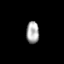
Tissue: prostate
Cell type: T cells
Senescence score: 0.7063
Nuclear area (px): 275
Mean DAPI intensity: 168.756